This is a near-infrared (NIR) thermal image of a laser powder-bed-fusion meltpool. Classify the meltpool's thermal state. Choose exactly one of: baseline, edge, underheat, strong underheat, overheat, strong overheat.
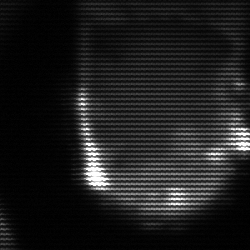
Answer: baseline